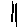
Label: line